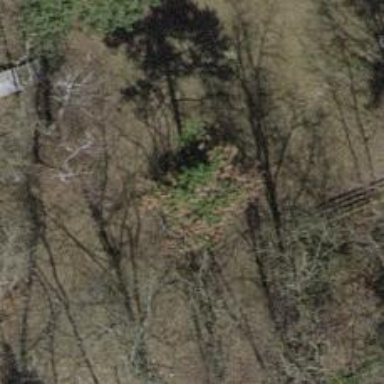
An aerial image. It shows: Evergreen needle-leaved tree.